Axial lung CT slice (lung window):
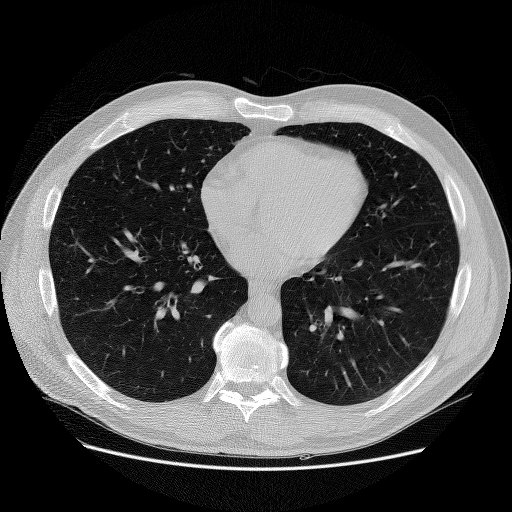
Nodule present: no